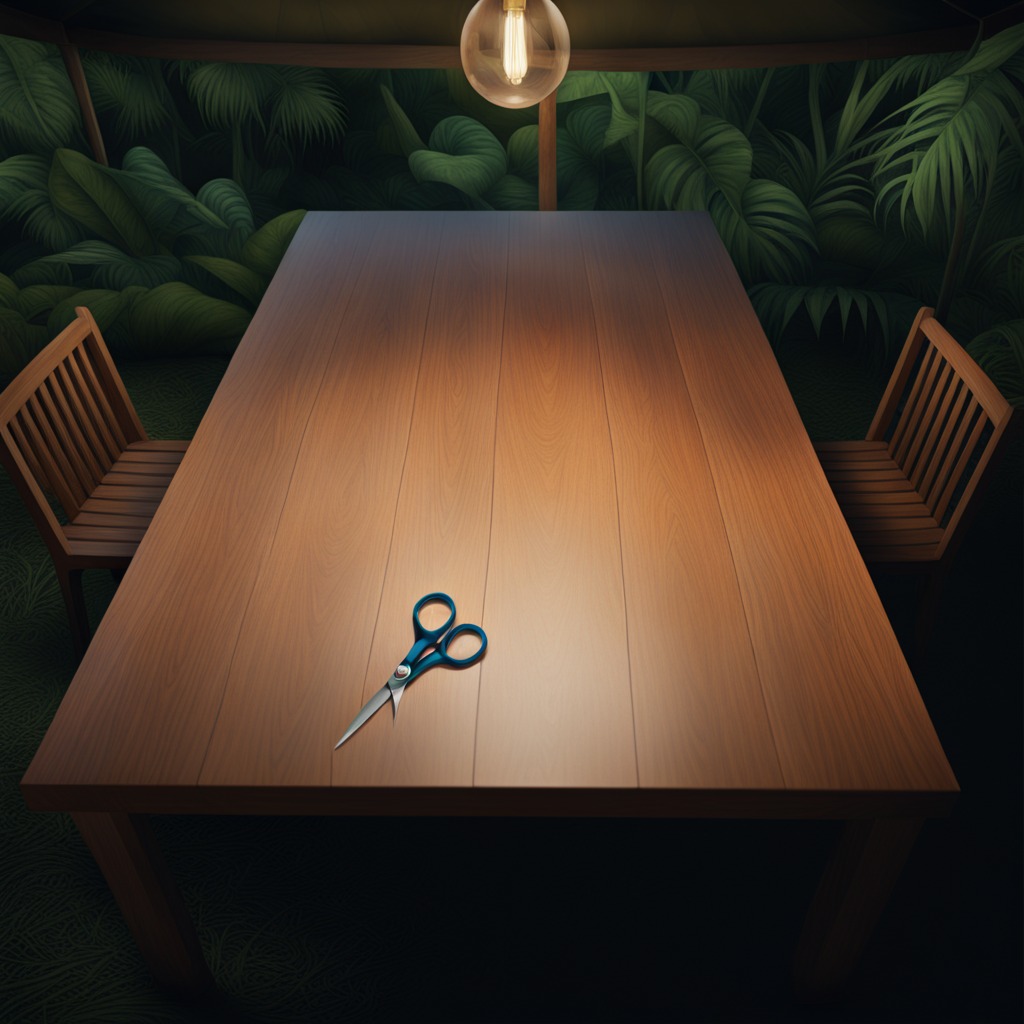
A scissor is lying on the wooden table.